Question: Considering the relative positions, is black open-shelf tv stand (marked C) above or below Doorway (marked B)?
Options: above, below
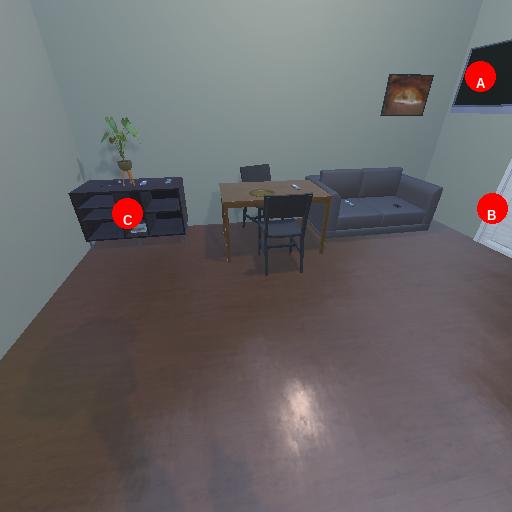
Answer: above